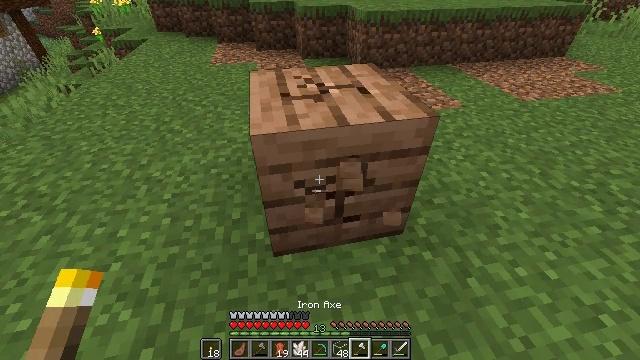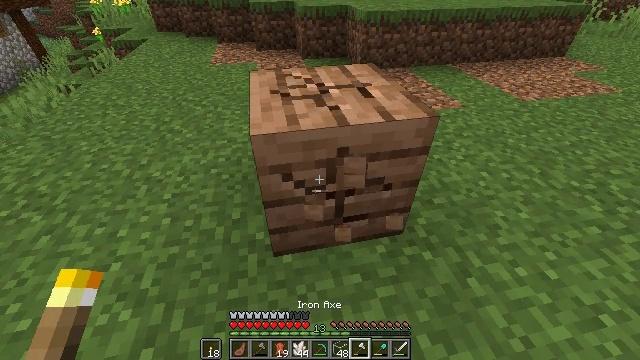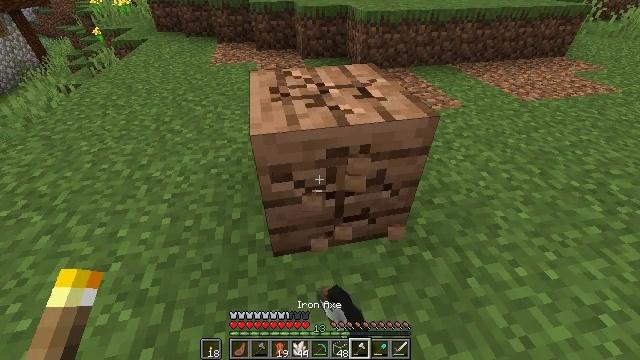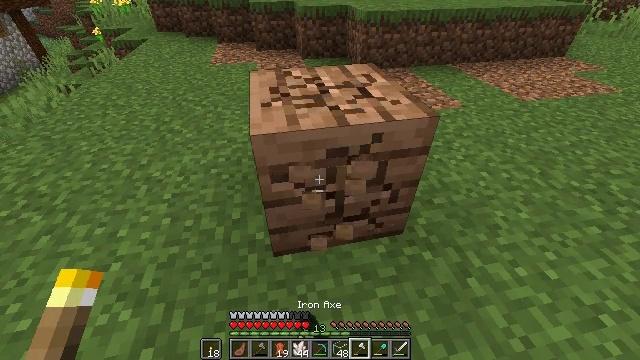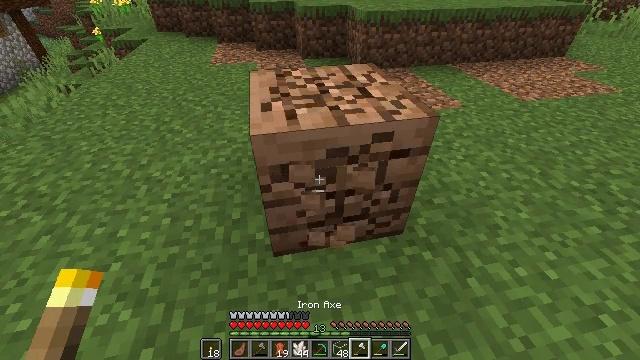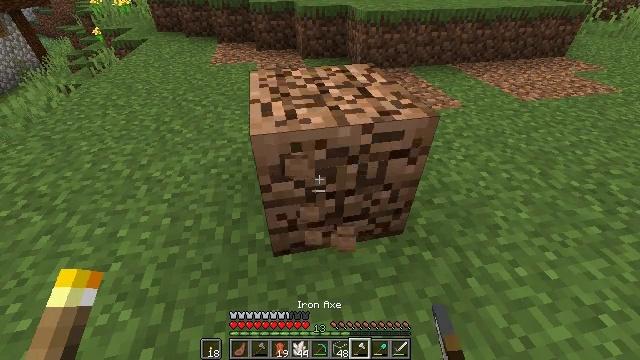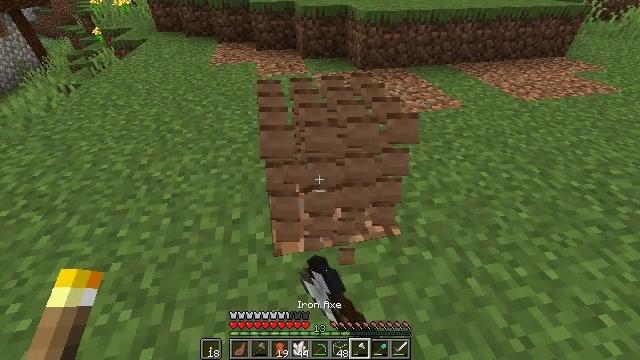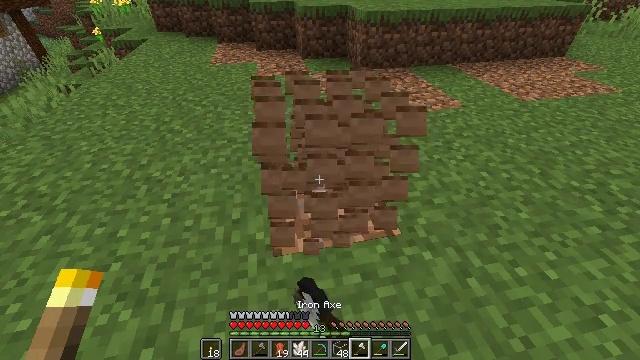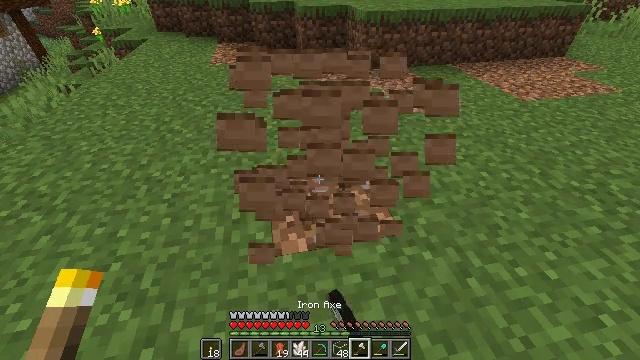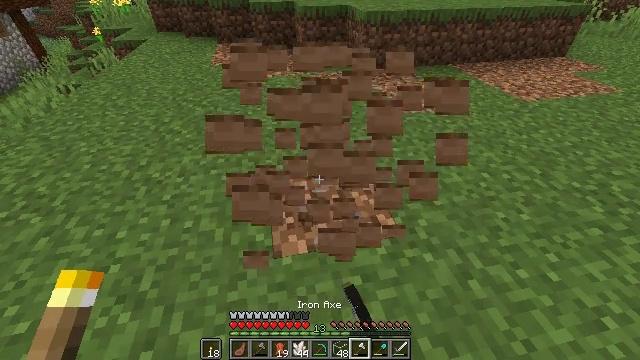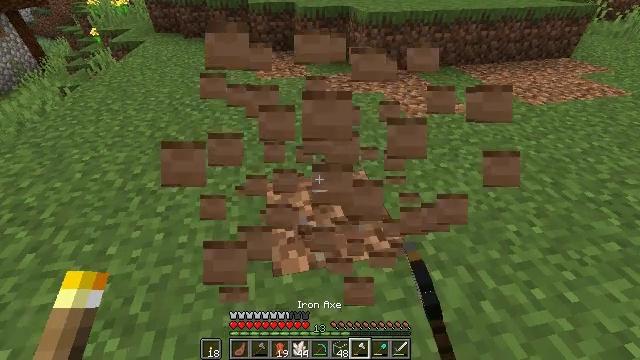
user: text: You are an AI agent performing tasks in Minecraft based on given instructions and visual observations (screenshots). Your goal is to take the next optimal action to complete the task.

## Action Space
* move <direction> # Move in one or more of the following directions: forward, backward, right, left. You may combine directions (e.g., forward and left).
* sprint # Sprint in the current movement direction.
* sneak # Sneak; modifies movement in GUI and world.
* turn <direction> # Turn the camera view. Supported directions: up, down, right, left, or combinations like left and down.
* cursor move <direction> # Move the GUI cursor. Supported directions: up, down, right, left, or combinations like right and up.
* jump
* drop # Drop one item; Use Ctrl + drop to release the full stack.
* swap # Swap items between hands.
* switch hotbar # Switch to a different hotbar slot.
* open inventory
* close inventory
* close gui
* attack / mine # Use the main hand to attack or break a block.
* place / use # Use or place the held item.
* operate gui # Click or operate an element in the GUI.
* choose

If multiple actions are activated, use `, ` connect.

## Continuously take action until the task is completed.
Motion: motion action
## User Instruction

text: Retrieve jungle planks by mining.
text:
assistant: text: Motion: attack / mine
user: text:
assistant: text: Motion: attack / mine
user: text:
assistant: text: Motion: attack / mine
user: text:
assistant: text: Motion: attack / mine
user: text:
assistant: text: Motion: attack / mine
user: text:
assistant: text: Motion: attack / mine
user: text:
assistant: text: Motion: attack / mine
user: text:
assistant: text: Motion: attack / mine
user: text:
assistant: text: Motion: move forward
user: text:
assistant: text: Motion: move forward
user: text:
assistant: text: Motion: no_op